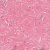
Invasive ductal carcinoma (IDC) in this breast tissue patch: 0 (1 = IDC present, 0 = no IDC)